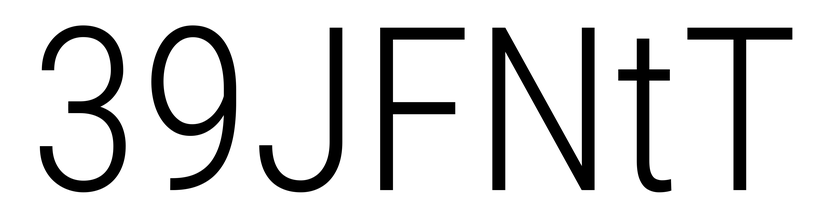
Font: Roboto_Condensed_Light